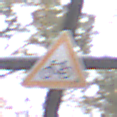
Verkehrszeichen: RadverkehrRechts
Umgebung: Outdoor, Nature
Tageszeit: MorningAfternoon
Wetter: Overcast
Licht: Natural
Jahreszeit: Autumn
Kontrast: LowContrast